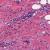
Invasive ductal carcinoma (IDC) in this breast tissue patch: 0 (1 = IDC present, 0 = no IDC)